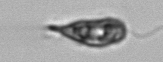
Label: Euglena